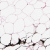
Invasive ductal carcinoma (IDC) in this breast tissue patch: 0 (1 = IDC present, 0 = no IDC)